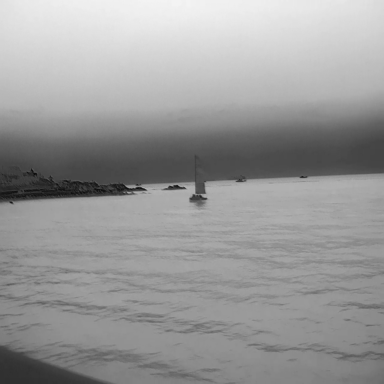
There are four objects shown in the infrared image, including a sailboat, and three bulk_carriers.